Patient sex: M
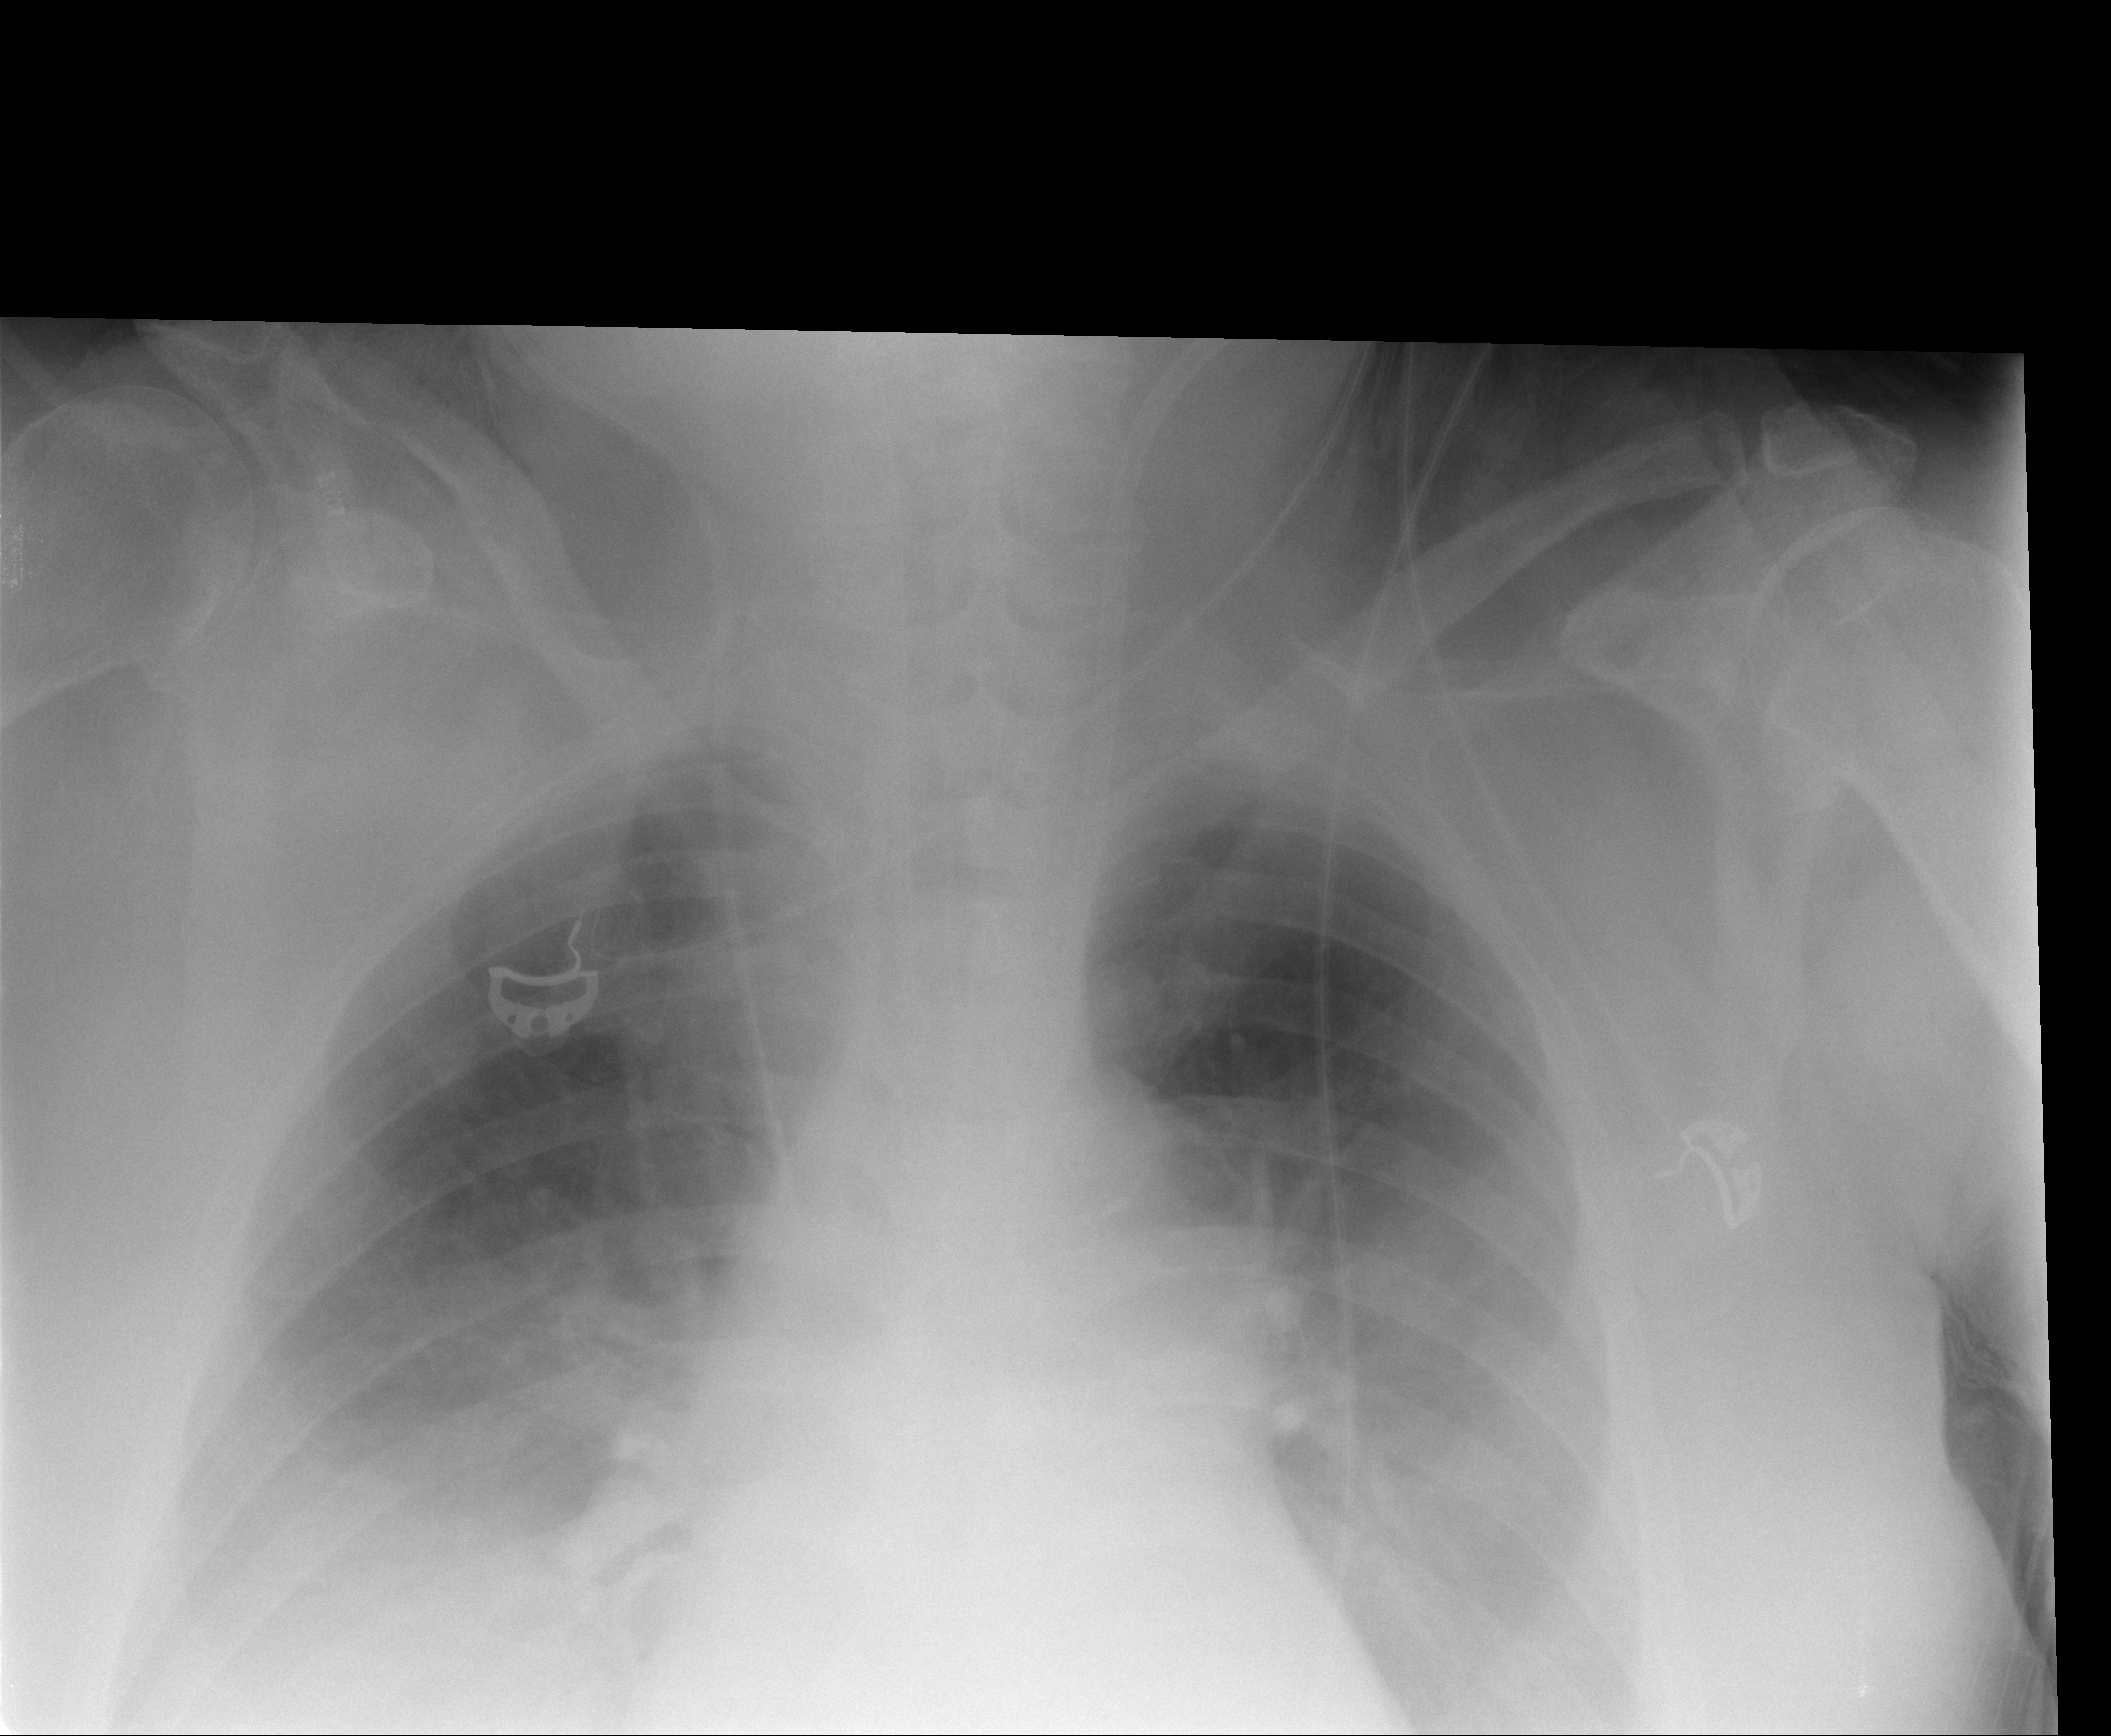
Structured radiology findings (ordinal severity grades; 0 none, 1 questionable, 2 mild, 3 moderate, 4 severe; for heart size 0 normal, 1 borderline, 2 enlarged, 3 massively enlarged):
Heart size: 2
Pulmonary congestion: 2
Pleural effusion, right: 3
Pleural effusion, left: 2
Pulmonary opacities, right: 0
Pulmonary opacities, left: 0
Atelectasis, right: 2
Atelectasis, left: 2